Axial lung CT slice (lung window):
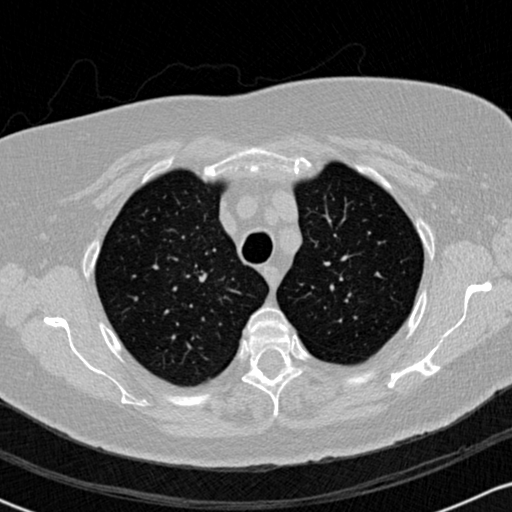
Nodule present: no